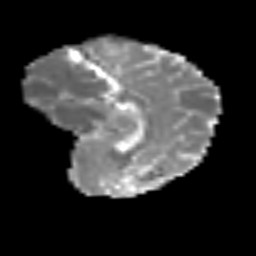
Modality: MD
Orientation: sagittal
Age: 62
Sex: female
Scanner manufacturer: siemens
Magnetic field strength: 3 T
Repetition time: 3.2 s
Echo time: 0.081 s